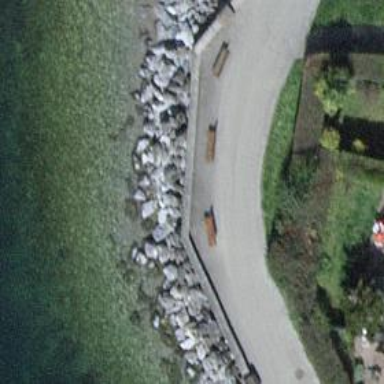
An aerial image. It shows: Brown bench in the vicinity.